Question: Hi I've got a little Swing Application with a Menu.
First two attributes containing the menues text are created, then the lookandfeel is set to windows and at last the menues are filled.
Here is the source code:
'''
private JMenu[] Menue={new JMenu("File")};
private JMenuItem[][] MenuItemsString ={{new JMenuItem("Import"),new JMenuItem("Export")}};
...
public window(){
super ("Q3MeshConverter");
plate = new JPanel(new BorderLayout());
try{
UIManager.setLookAndFeel("com.sun.java.swing.plaf.windows.WindowsLookAndFeel");// set Windows lookandfeel
}
catch(Exception x){
}
menuBar = new JMenuBar();
...
setJMenuBar(menuBar);
JMenu[] Menu =Menue;
JMenuItem[][] MenuItems =MenuItemsString;
for(int m=0;m<Menu.length;m++){// loop trough the Menu(es)
menuBar.add(Menu[m]);
for(int mi=0;mi<MenuItems[m].length;mi++){// loop through the MenuItems
Menu[m].add(MenuItems[m][mi]);
MenuItems[m][mi].addActionListener(this);
}
}
...
setContentPane (plate);
}
'''
And that's the ugly output:

Why does it looks like this?
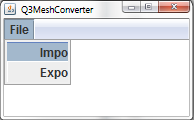
Answer: Set the look and feel in your 'main' method:
'''
public static void main(String[] args) {
try {
UIManager.setLookAndFeel(UIManager.getSystemLookAndFeelClassName());
} catch (Exception e) { }
}
'''